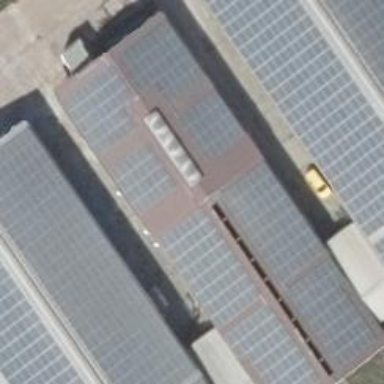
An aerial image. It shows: Solar photovoltaic panel generator placed on the roof.